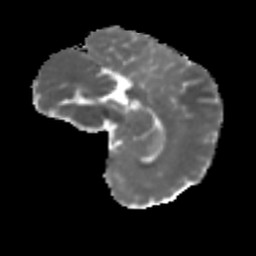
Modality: MD
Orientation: sagittal
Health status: ill
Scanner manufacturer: siemens
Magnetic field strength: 3 T
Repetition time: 6.8 s
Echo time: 0.097 s